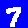
Digit: 7